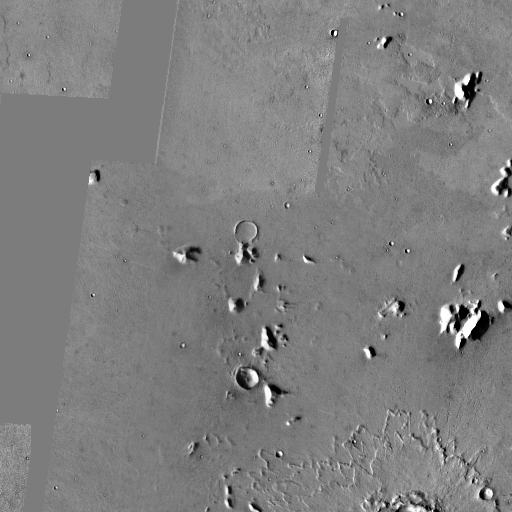
Crater classes present: Background, Other, Buried